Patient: sex F, age 72
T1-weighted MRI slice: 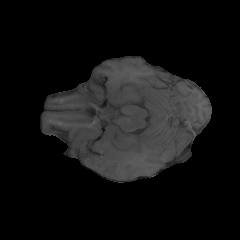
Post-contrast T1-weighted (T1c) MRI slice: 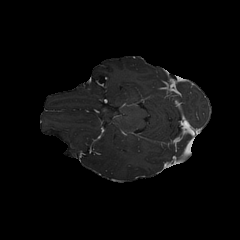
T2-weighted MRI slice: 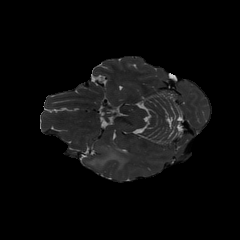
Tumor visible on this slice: yes
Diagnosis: Glioblastoma, IDH-wildtype
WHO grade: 4